Interaction volume radius: 5 \u00c5
Interaction volume height: 15 \u00c5
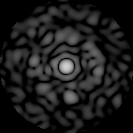
Disorder parameter: 0.8724